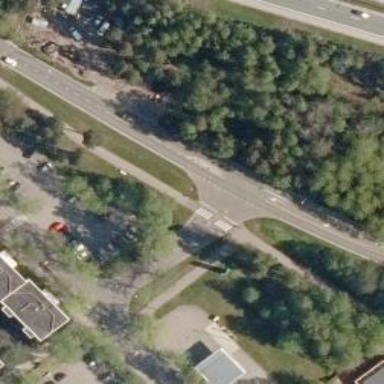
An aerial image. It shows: Uncontrolled crossing with central island on the road.